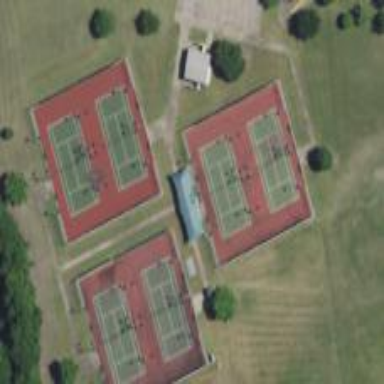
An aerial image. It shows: Tennis court on the leisure land pitch.